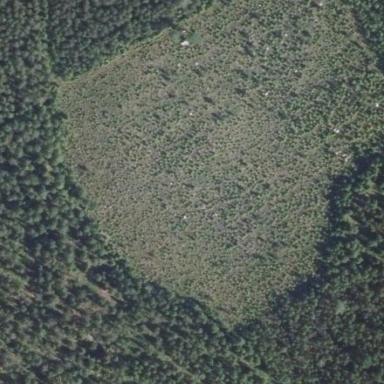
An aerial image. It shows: Clearcut man-made area surrounded by scrub vegetation.